Question: I was trying to customize <URL> I want it to visible only when I pull the listview like it does with the demo app. I compared my code with the demo but I couldn't find any difference between them which effect layout.

Thanks in advance !
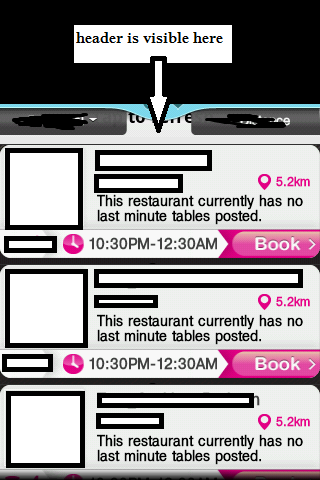
Answer: in onRefreshComplete() in PullToRefreshListView,tried the code below when you complete your actions:
'''
setSelection(1);
'''